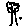
Label: tree